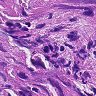
Metastatic tissue present: yes